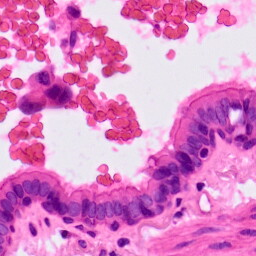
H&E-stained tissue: Lung